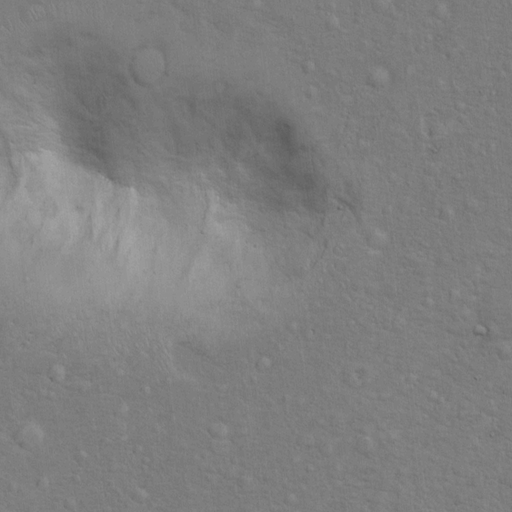
Objects detected: cone